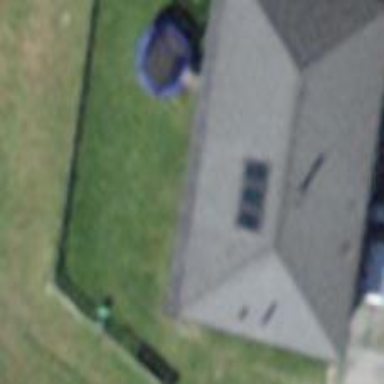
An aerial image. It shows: Simple house.